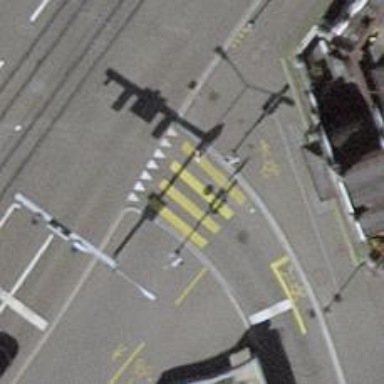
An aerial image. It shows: Road with traffic signals and zebra crossing marked by zebra lines.